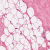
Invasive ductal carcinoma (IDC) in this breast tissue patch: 0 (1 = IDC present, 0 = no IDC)